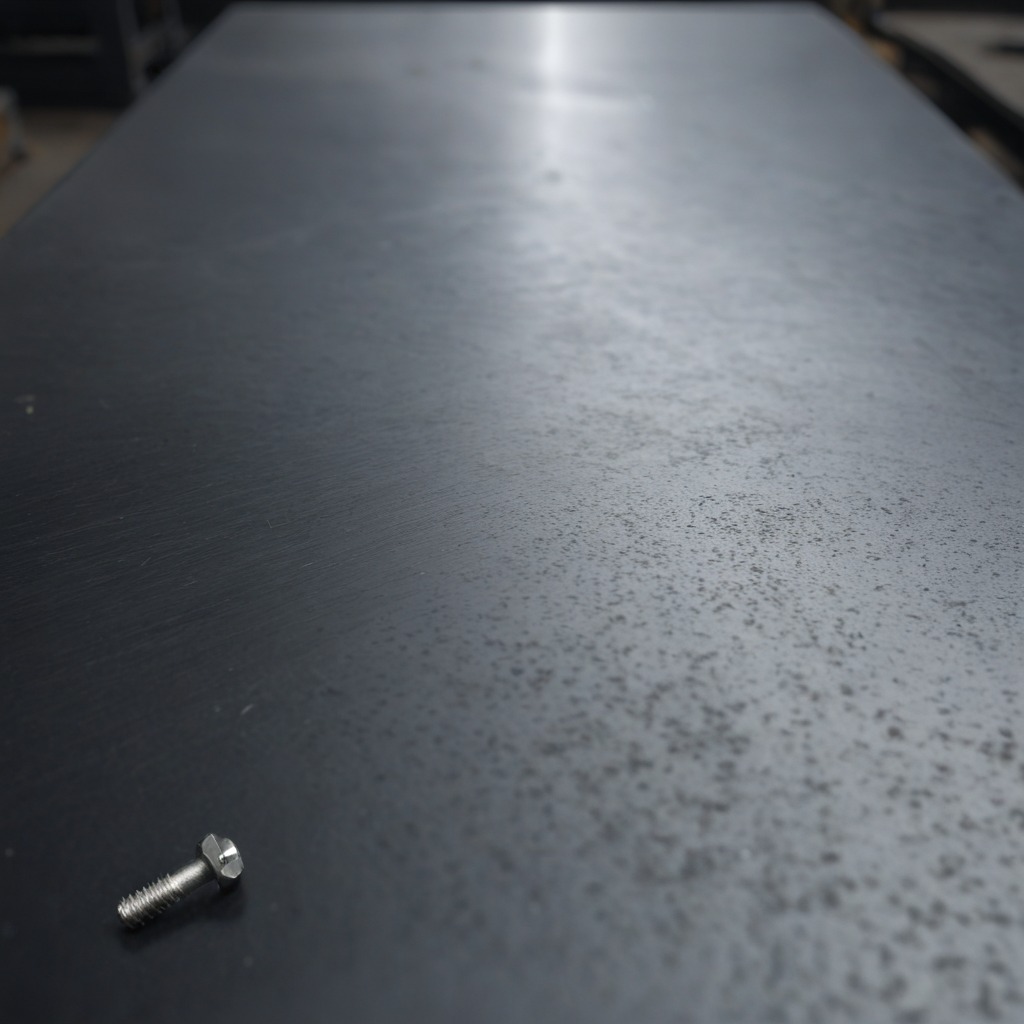
A metal screw lies on the cold steel table in a mining workshop.